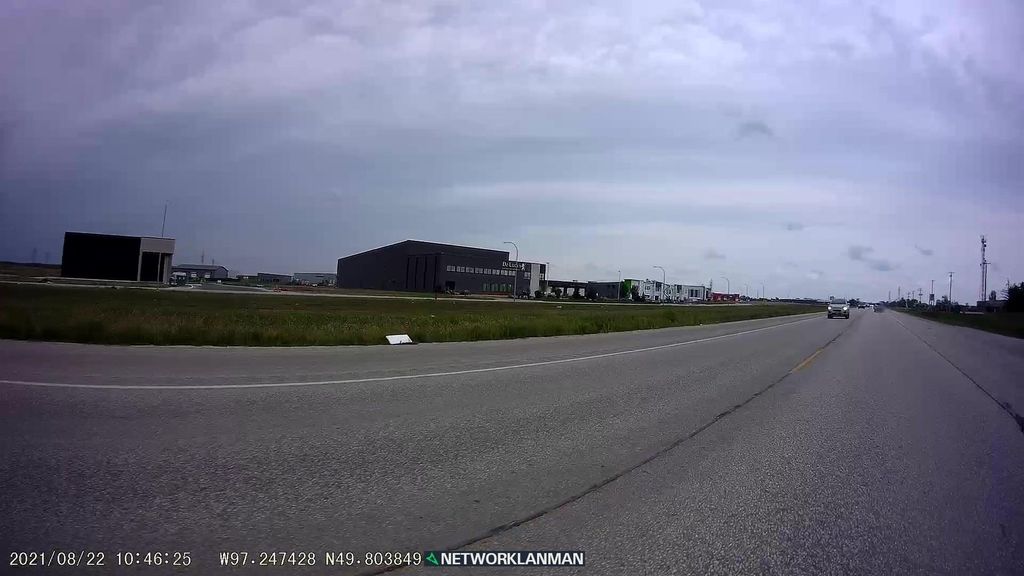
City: winnipeg